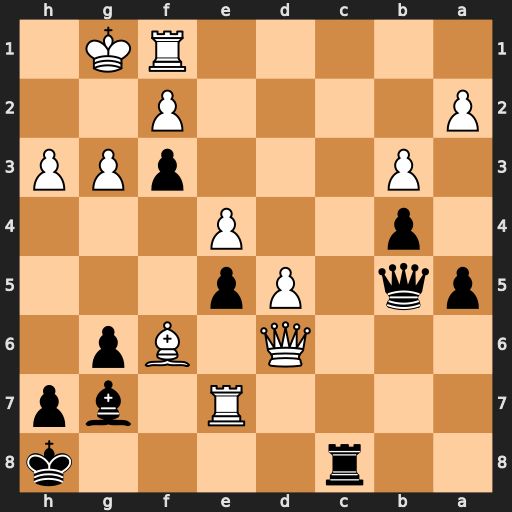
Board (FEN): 2r4k/4R1bp/3Q1Bp1/pq1Pp3/1p2P3/1P3pPP/P4P2/5RK1
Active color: b
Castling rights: -
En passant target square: -
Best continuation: Qxf1+ Kxf1 Rc1#